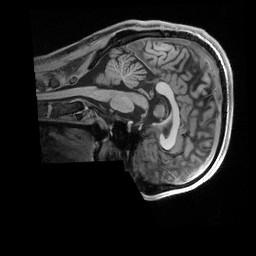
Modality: T1w
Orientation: sagittal
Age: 24
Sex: male
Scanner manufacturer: siemens
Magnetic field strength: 3 T
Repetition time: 2.5 s
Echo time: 0.00296 s